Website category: book
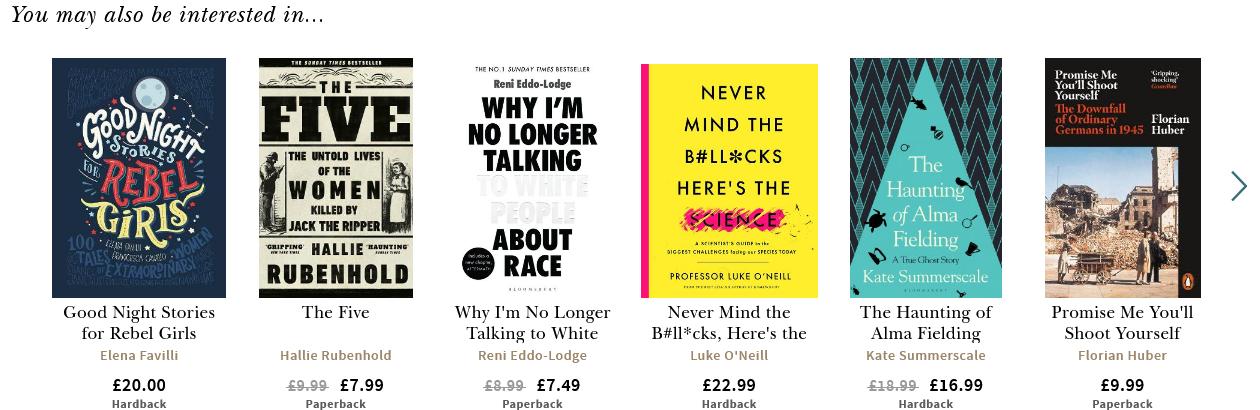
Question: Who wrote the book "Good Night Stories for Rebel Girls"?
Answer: Elena Favilli

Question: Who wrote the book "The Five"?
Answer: Hallie Rubenhold

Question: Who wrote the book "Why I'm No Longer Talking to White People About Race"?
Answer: Reni Eddo-Lodge

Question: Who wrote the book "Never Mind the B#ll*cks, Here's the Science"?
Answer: Luke O'Neill

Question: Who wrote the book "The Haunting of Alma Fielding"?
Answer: Kate Summerscale

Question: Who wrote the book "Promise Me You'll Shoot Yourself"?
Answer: Florian Huber

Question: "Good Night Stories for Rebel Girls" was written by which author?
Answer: Elena Favilli

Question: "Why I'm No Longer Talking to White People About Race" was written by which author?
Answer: Reni Eddo-Lodge

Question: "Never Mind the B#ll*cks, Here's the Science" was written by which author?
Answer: Luke O'Neill

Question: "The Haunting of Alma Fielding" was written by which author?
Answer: Kate Summerscale

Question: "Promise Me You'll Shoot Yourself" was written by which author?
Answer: Florian Huber

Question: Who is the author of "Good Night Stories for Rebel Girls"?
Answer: Elena Favilli

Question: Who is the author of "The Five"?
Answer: Hallie Rubenhold

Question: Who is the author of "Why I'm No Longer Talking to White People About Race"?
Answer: Reni Eddo-Lodge

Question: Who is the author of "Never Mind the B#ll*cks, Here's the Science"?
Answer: Luke O'Neill

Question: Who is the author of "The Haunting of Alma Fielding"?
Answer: Kate Summerscale

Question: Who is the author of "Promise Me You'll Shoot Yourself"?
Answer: Florian Huber

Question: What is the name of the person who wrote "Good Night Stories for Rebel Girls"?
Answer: Elena Favilli

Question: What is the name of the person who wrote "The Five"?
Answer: Hallie Rubenhold

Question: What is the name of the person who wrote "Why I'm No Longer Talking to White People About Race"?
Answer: Reni Eddo-Lodge

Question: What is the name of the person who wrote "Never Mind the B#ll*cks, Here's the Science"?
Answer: Luke O'Neill

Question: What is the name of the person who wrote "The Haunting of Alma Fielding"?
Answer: Kate Summerscale

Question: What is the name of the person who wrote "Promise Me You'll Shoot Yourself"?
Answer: Florian Huber

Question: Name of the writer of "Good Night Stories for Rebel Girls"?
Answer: Elena Favilli

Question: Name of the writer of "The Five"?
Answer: Hallie Rubenhold

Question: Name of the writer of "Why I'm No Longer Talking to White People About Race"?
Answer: Reni Eddo-Lodge

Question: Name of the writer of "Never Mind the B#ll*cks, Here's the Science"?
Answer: Luke O'Neill

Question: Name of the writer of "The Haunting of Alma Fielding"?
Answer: Kate Summerscale

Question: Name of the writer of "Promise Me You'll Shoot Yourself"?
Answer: Florian Huber

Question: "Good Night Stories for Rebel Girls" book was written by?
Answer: Elena Favilli

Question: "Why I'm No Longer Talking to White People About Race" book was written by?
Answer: Reni Eddo-Lodge

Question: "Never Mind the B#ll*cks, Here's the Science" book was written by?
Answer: Luke O'Neill

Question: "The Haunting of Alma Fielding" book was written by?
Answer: Kate Summerscale

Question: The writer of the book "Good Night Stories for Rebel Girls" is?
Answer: Elena Favilli

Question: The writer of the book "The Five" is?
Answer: Hallie Rubenhold

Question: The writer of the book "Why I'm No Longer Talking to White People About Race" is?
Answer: Reni Eddo-Lodge

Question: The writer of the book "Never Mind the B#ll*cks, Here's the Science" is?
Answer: Luke O'Neill

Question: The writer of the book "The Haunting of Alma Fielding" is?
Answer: Kate Summerscale

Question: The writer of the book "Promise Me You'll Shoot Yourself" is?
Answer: Florian Huber

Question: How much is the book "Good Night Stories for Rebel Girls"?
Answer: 20.00

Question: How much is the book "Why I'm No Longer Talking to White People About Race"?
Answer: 7.49

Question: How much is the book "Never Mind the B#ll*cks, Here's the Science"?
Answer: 22.99

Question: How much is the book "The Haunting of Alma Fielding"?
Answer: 16.99

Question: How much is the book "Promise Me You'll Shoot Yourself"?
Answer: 9.99

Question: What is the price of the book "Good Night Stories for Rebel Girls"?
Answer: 20.00

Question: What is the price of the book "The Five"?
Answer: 7.99

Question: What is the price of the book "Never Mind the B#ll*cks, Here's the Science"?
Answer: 22.99

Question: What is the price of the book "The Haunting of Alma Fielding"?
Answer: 16.99

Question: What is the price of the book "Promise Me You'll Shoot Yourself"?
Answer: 9.99

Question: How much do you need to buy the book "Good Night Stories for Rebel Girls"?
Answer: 20.00

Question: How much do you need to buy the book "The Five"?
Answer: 7.99

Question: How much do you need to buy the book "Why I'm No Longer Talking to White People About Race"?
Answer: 7.49

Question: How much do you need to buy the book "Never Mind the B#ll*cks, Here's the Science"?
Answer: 22.99

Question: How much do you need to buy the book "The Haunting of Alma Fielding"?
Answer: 16.99

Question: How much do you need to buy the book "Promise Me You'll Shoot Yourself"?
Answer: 9.99

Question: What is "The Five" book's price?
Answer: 7.99

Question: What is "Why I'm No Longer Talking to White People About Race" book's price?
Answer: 7.49

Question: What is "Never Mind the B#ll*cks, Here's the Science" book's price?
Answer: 22.99

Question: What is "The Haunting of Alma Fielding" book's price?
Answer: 16.99

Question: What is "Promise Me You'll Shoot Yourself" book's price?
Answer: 9.99

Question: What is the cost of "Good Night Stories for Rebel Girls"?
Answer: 20.00

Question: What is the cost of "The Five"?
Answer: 7.99

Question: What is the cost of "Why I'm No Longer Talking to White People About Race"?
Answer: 7.49

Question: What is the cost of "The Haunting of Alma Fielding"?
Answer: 16.99